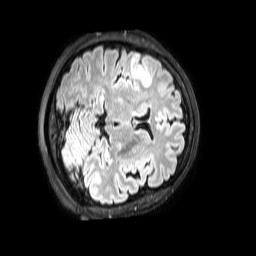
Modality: FLAIR
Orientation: axial
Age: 44
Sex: female
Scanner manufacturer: philips
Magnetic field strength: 3 T
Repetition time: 4.8 s
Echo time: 0.2803 s